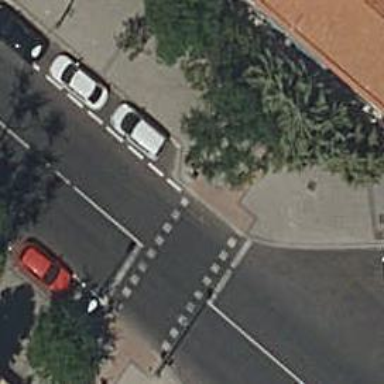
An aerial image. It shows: Road with traffic signals.